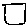
Label: square